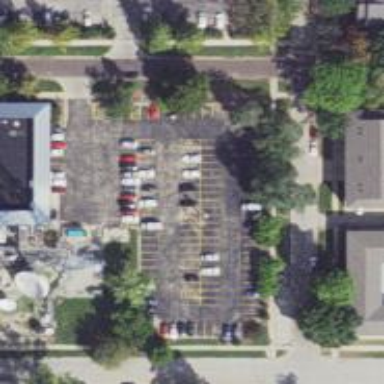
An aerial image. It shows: Parking area.